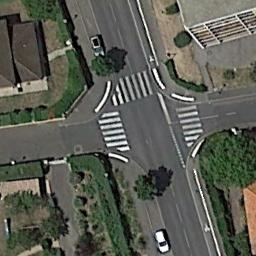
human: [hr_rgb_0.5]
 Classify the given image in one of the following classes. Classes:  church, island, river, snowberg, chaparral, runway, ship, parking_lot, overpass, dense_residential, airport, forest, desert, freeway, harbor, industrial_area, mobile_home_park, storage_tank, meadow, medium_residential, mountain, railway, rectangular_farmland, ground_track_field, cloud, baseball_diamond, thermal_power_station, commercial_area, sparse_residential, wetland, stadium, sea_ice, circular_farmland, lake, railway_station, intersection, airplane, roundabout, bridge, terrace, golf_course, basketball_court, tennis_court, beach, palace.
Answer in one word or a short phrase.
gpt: intersection